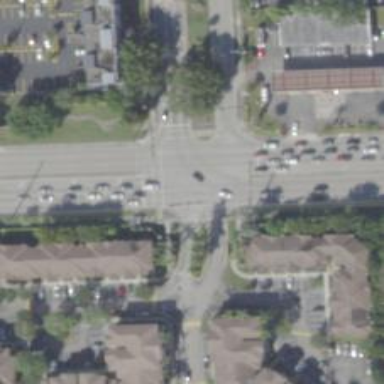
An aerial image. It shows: Crossing on the road with line markings.